Question: Count the number of objects in the diagram.
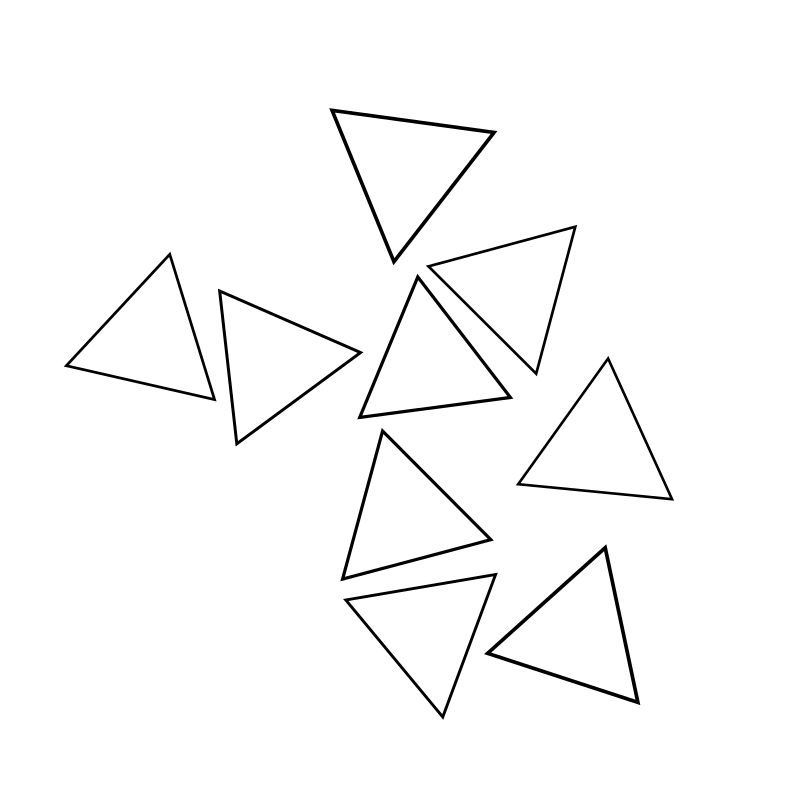
Answer: 9